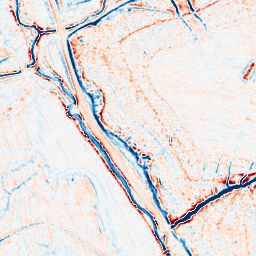
Category: classical
Decomposition family: gaussian_anisotropic
Decomposition parameters: sigma_x: 2
sigma_y: 2
Upsampling method: linear_exact
Upsampling parameters: scale: 2
Upsampling scale: 2